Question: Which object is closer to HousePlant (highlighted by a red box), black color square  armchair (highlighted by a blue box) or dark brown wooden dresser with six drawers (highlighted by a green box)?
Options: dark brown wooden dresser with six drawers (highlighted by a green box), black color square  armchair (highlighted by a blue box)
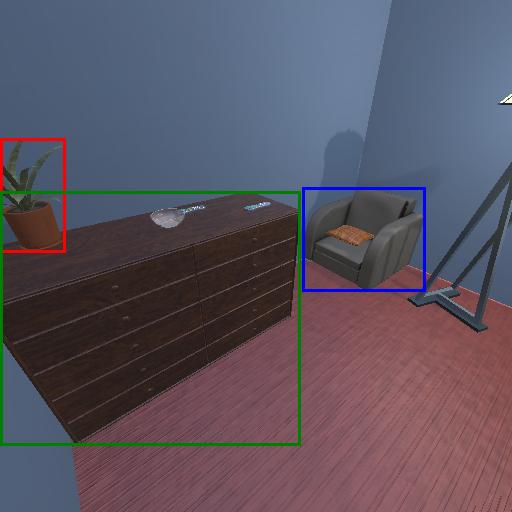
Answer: dark brown wooden dresser with six drawers (highlighted by a green box)